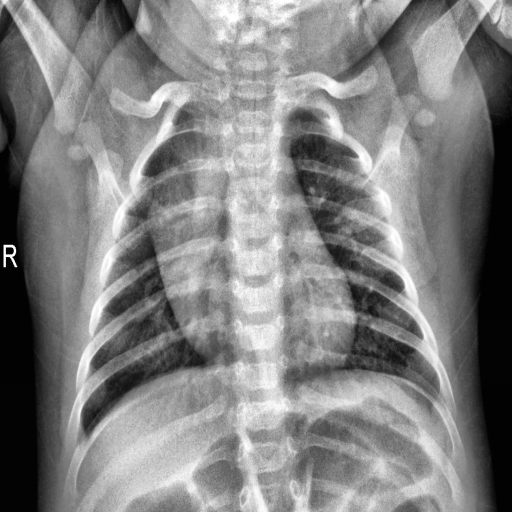
Finding: NORMAL